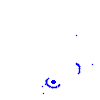
Particle: pion